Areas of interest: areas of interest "Soccer Field"
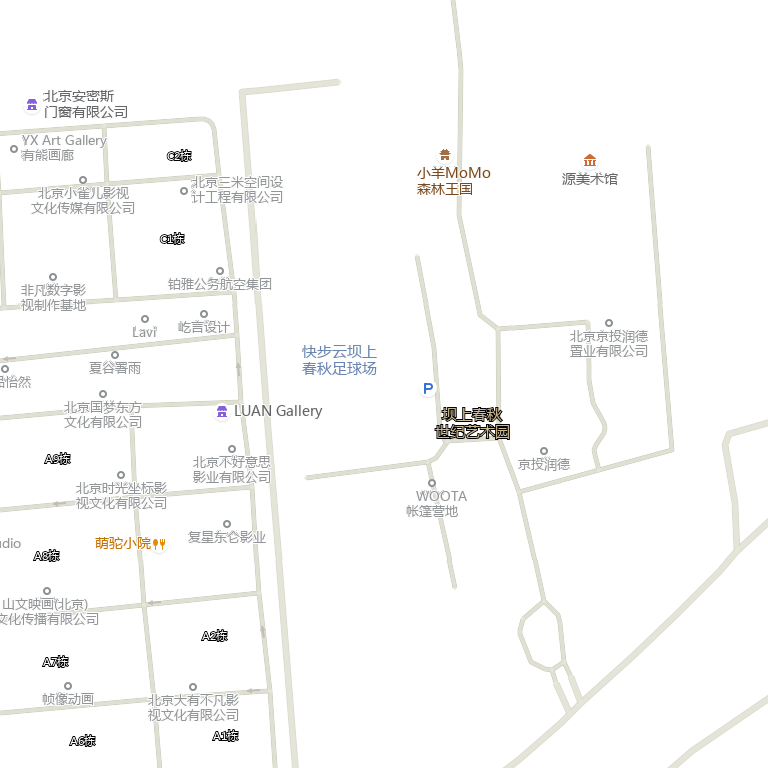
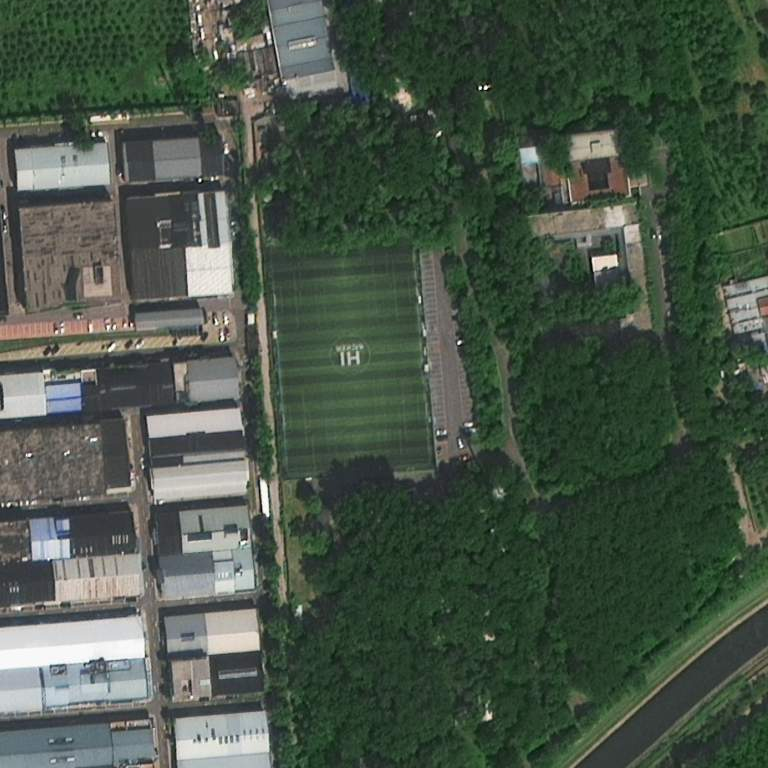